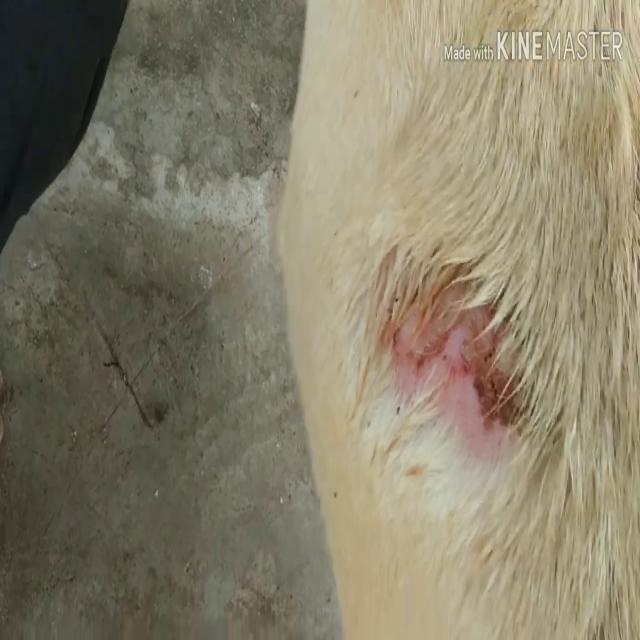
Canine dermatitis — inflammation of the skin presenting with erythema, pruritus, papules, and excoriation. May be allergic, contact, or atopic in origin.